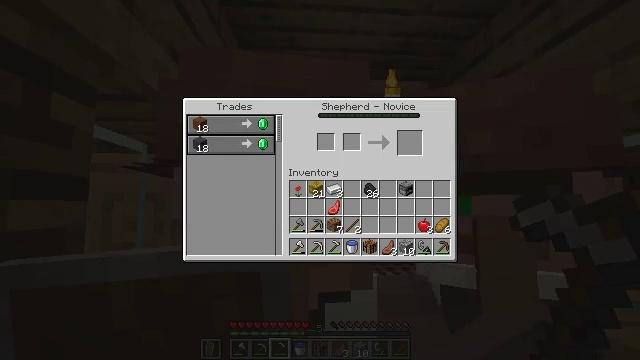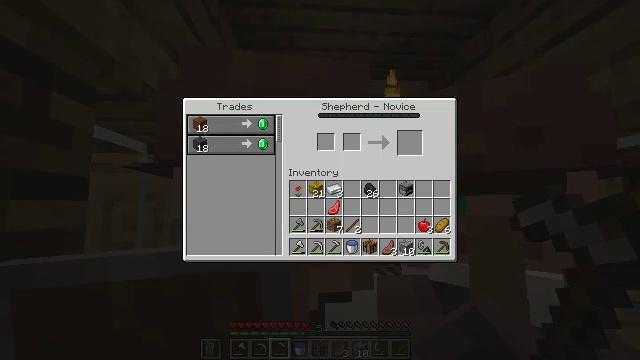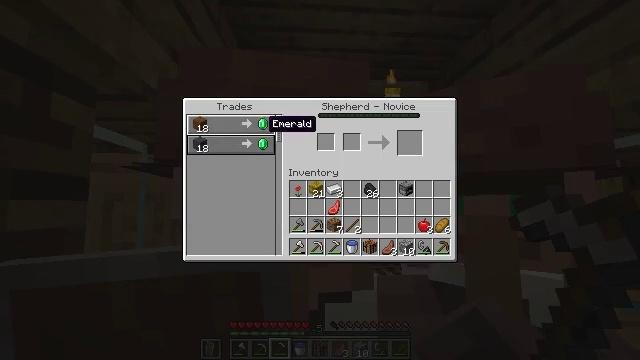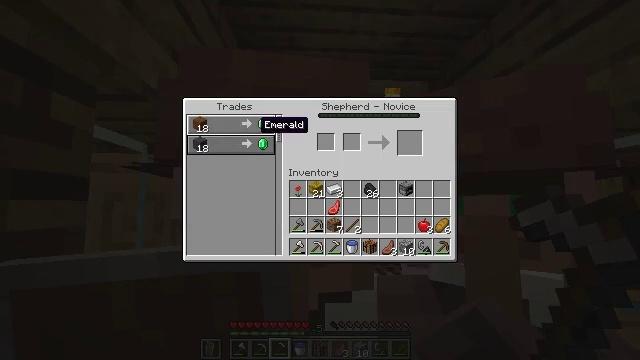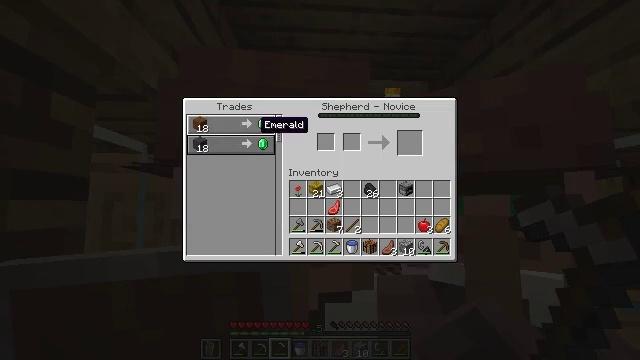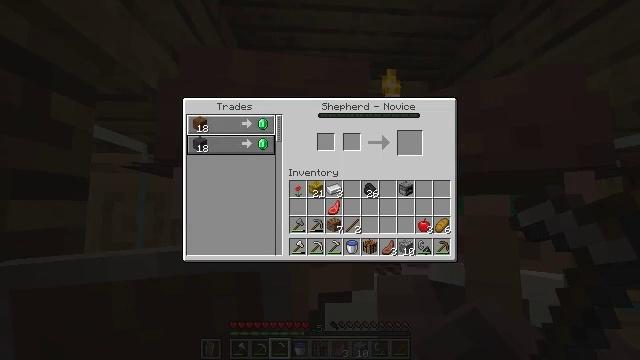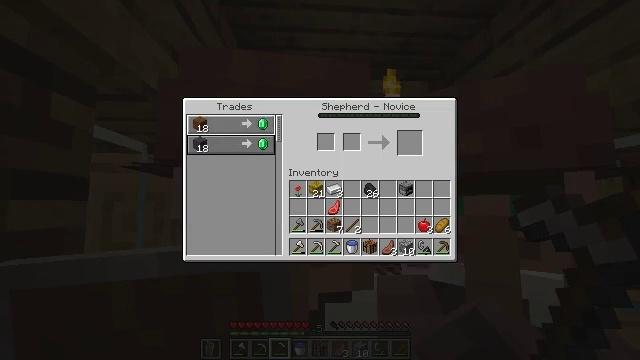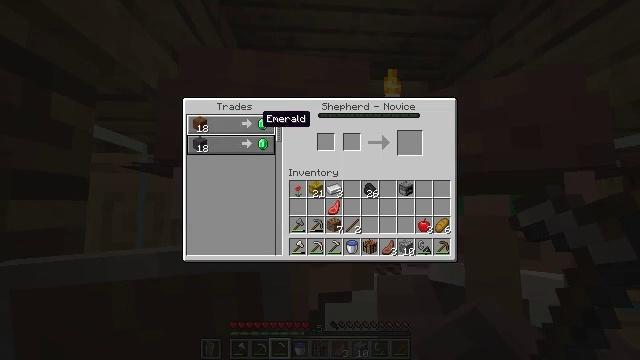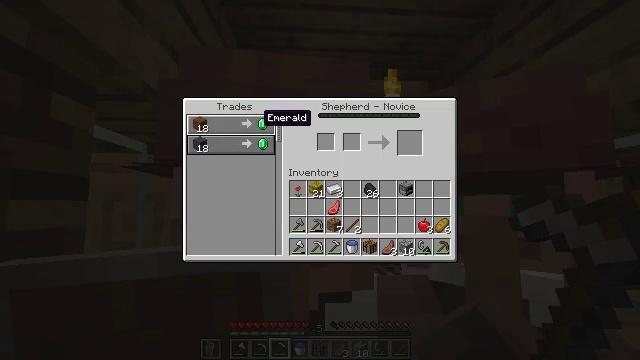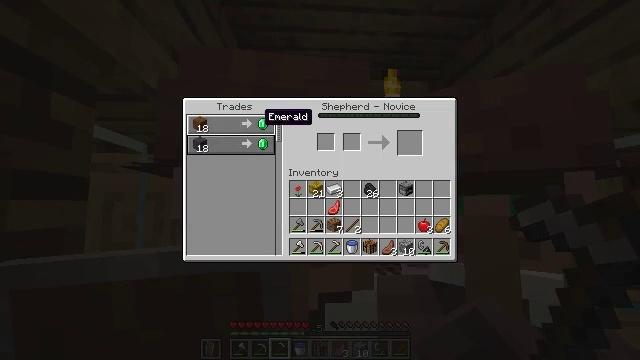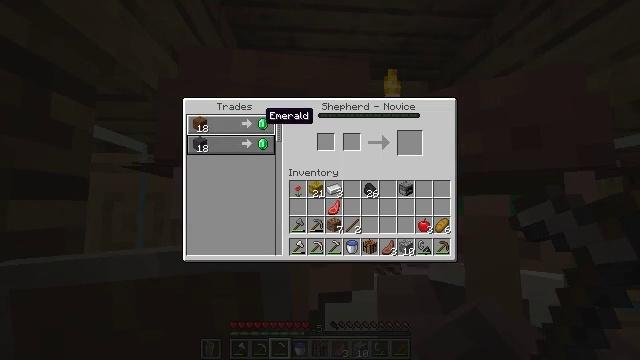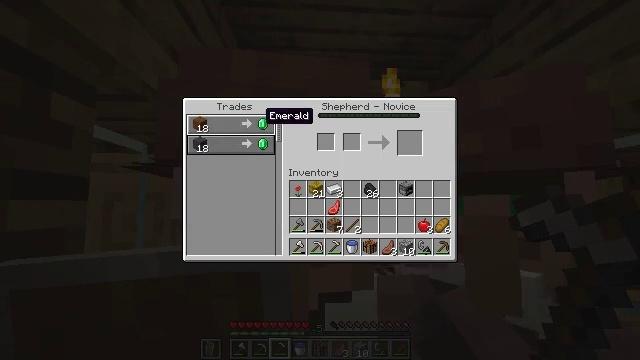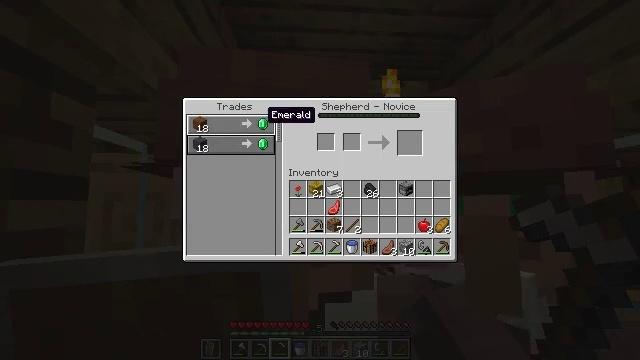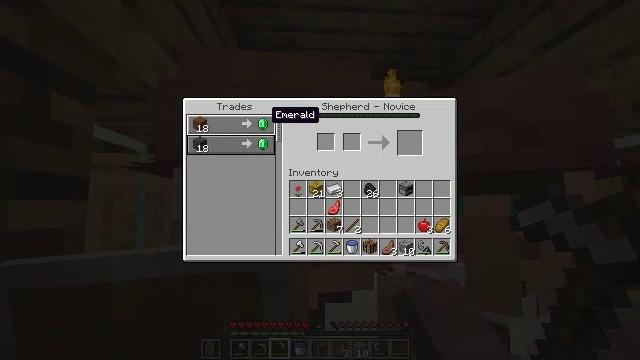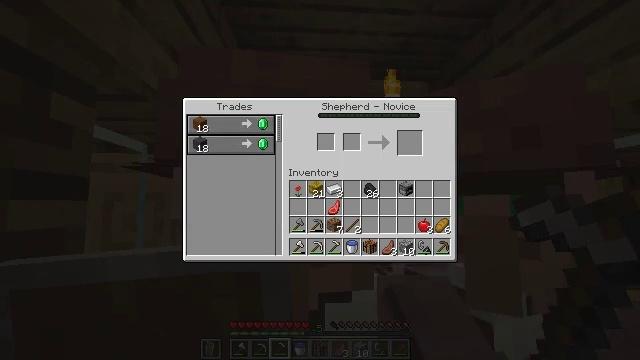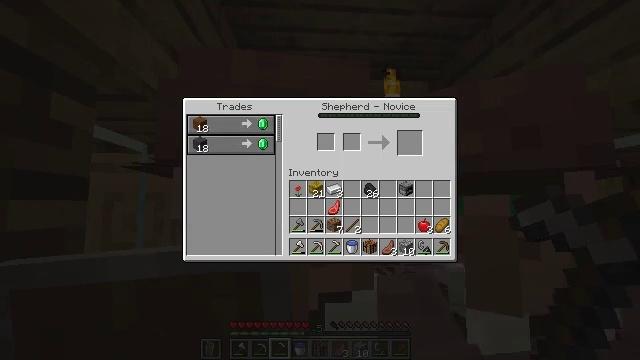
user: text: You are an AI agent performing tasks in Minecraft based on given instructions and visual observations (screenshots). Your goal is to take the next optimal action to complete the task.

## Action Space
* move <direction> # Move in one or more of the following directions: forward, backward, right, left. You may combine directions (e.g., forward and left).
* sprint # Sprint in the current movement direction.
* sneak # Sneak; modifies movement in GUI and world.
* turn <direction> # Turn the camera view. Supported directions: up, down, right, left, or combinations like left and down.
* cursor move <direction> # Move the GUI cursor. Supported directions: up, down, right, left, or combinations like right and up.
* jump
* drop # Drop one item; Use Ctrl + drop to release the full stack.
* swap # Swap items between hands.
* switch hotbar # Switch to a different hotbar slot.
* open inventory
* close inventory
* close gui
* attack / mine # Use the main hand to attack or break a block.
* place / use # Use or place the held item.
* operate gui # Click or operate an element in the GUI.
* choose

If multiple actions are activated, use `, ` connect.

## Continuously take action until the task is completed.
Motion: motion action
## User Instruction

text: Mine the grass path to create a new path.
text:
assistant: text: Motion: cursor move left
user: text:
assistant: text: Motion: cursor move left and down
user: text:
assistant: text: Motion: cursor move left
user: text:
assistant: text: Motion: no_op
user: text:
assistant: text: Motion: no_op
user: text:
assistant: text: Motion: no_op
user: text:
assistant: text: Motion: no_op
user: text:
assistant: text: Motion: no_op
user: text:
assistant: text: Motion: no_op
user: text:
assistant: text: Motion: no_op
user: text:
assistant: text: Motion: no_op
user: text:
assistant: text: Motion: no_op
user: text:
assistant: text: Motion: no_op
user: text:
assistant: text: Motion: cursor move right
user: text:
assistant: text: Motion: no_op
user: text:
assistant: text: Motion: no_op
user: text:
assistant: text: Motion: no_op
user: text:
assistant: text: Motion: cursor move right and down
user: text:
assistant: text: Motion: cursor move right and down
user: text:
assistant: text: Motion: cursor move right
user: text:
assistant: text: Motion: no_op
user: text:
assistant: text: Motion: no_op
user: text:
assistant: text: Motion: close gui
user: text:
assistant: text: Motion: turn right and down, open inventory
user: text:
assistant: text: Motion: turn right and down
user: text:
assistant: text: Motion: turn right and down
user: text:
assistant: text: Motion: turn right and down
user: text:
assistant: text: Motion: no_op
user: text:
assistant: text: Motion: use / place
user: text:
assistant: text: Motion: use / place